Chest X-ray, PA view. Patient: 44 years old, sex M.
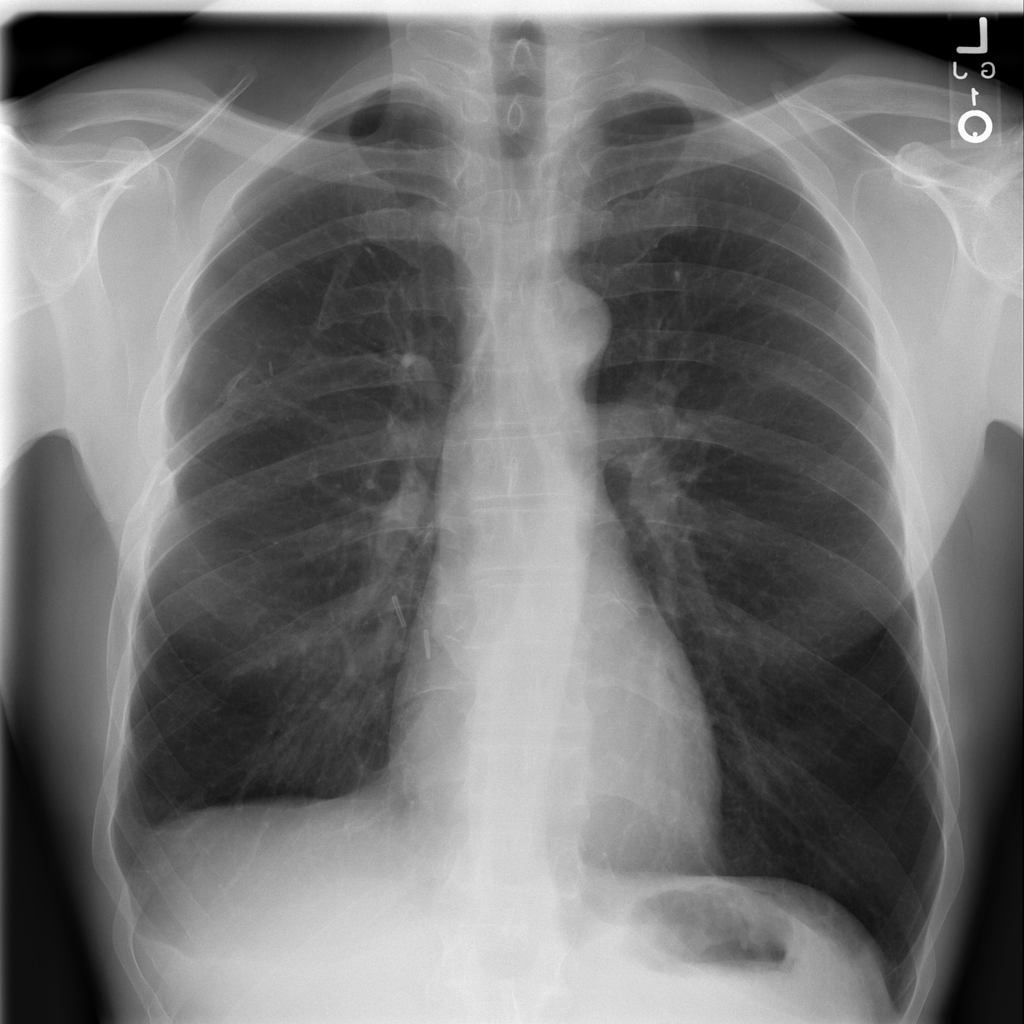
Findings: No Finding